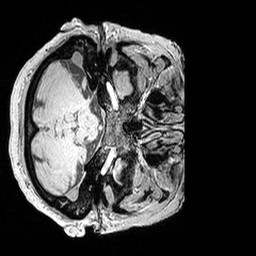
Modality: MP2RAGE
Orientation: axial
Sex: female
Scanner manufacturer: siemens
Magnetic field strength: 3 T
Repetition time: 5 s
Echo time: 0.00292 s